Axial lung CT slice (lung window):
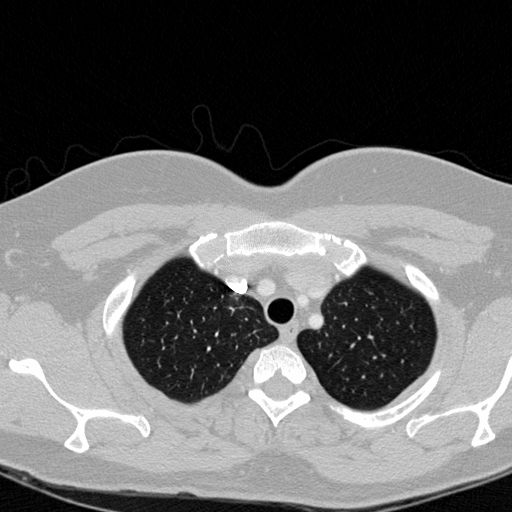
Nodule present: no